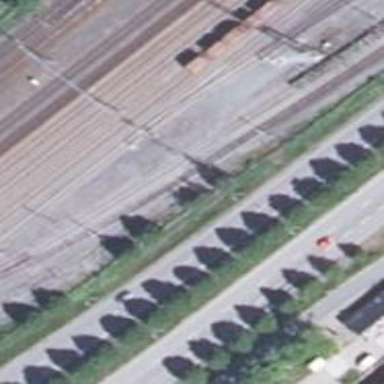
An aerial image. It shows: Railway signal.